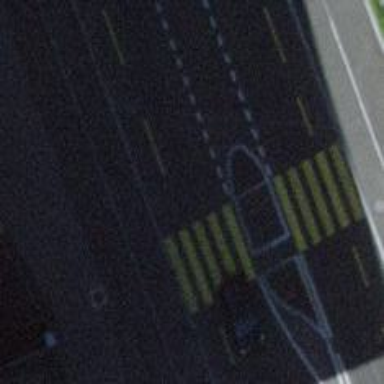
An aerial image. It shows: Kerb barrier.